Interaction volume radius: 10 \u00c5
Interaction volume height: 25 \u00c5
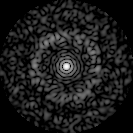
Disorder parameter: 0.8364